The image shows the envelope spectrum of a rolling-element bearing's vibration signal, with the characteristic fault frequencies (BPFO outer race, BPFI inner race, BSF ball, FTF cage) marked as reference lines. What is the most likely bearing condition (normal, inner_race, outer_race, ball)?
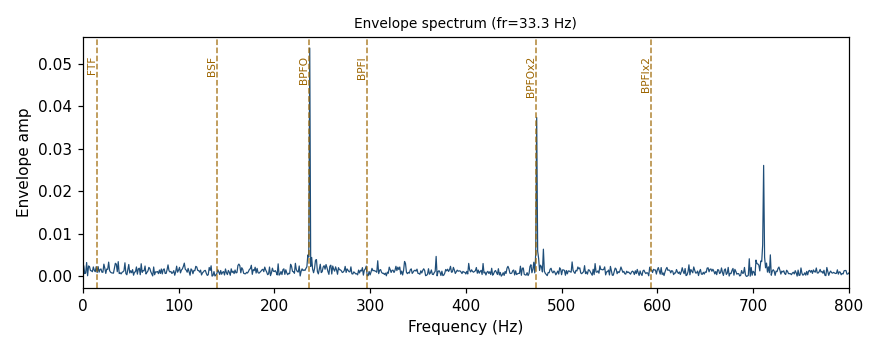
Answer: outer_race